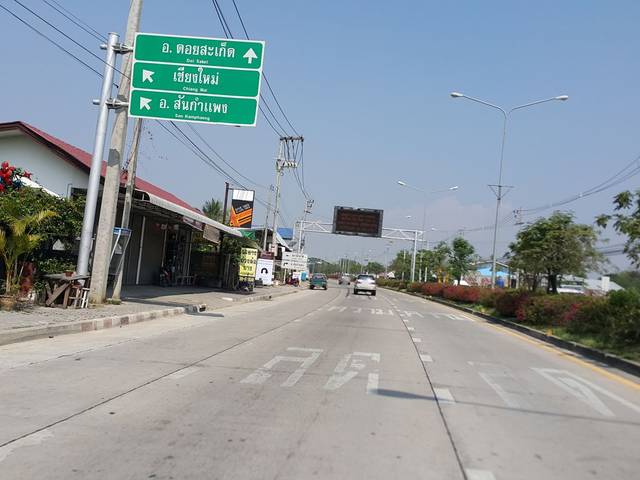
Region: Thailand
Coordinates: 18.776, 99.042